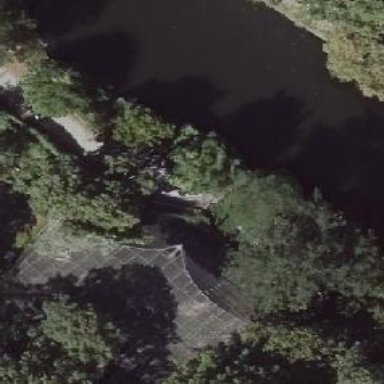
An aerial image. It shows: Footway bridge.